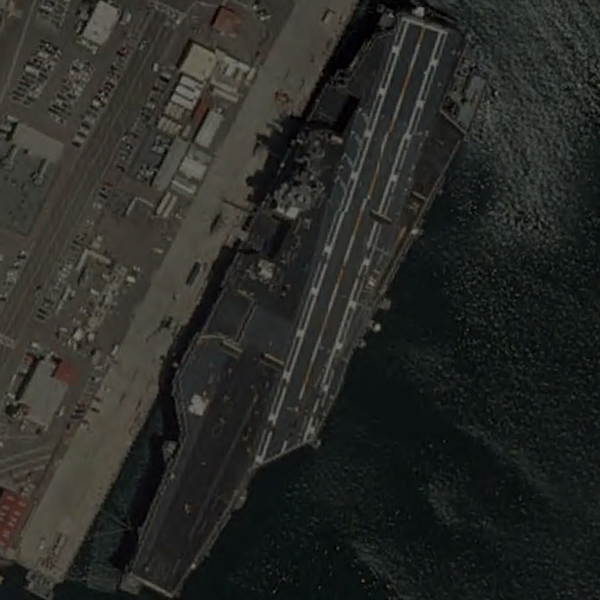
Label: aircraft_carrier